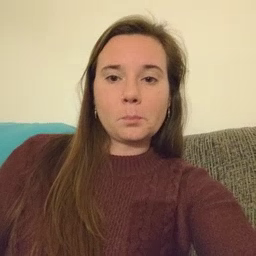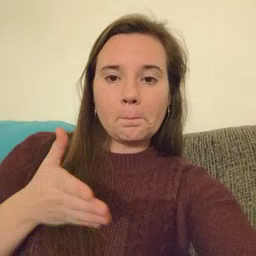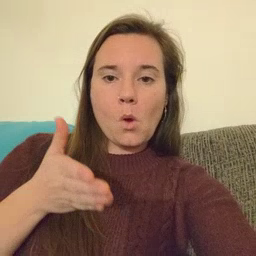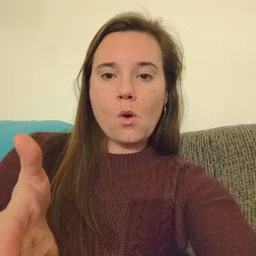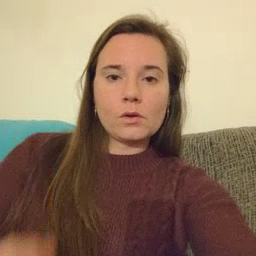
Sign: boat